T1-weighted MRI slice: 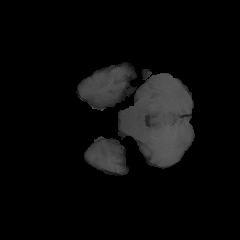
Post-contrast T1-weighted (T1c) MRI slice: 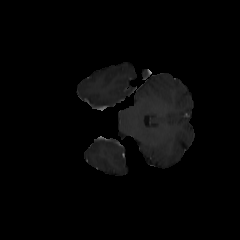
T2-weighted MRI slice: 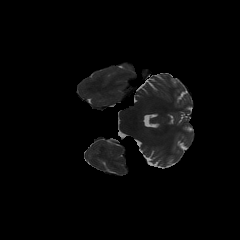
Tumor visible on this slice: no